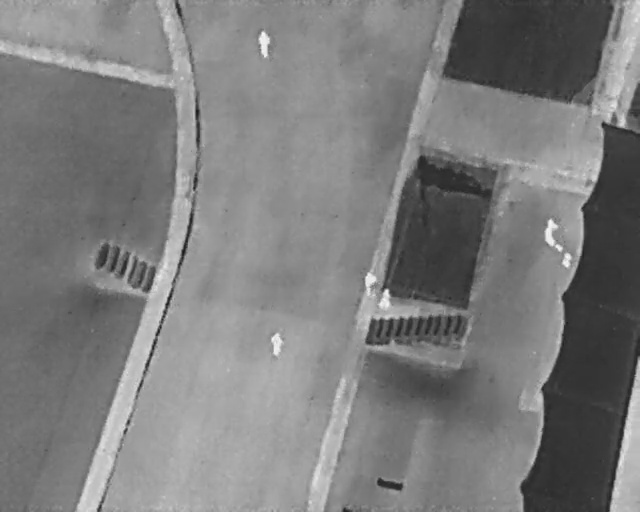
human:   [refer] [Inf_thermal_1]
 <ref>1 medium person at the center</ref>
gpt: <box>[[58, 56, 61, 59, 2]]</box>